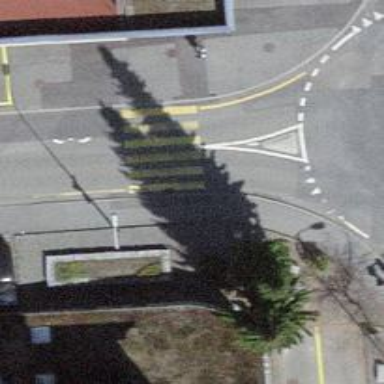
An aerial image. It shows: Pedestrian crossing with zebra markings on footway.